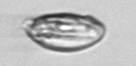
Label: Katodinium_or_Torodinium